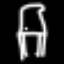
Label: chair